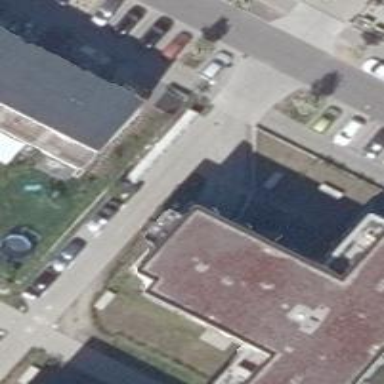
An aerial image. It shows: Parking entrance.